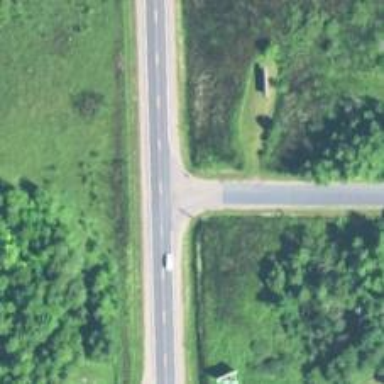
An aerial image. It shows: Road with stop sign.